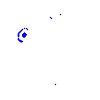
Particle: pion